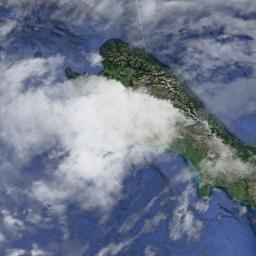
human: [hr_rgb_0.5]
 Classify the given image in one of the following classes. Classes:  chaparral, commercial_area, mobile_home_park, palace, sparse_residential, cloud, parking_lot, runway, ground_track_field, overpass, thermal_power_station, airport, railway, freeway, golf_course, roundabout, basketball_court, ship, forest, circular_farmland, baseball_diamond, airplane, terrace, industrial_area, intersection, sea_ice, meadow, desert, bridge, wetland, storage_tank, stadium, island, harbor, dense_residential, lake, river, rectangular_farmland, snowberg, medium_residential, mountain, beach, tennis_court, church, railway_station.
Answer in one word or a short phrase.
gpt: cloud